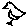
Label: bird